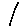
Label: star